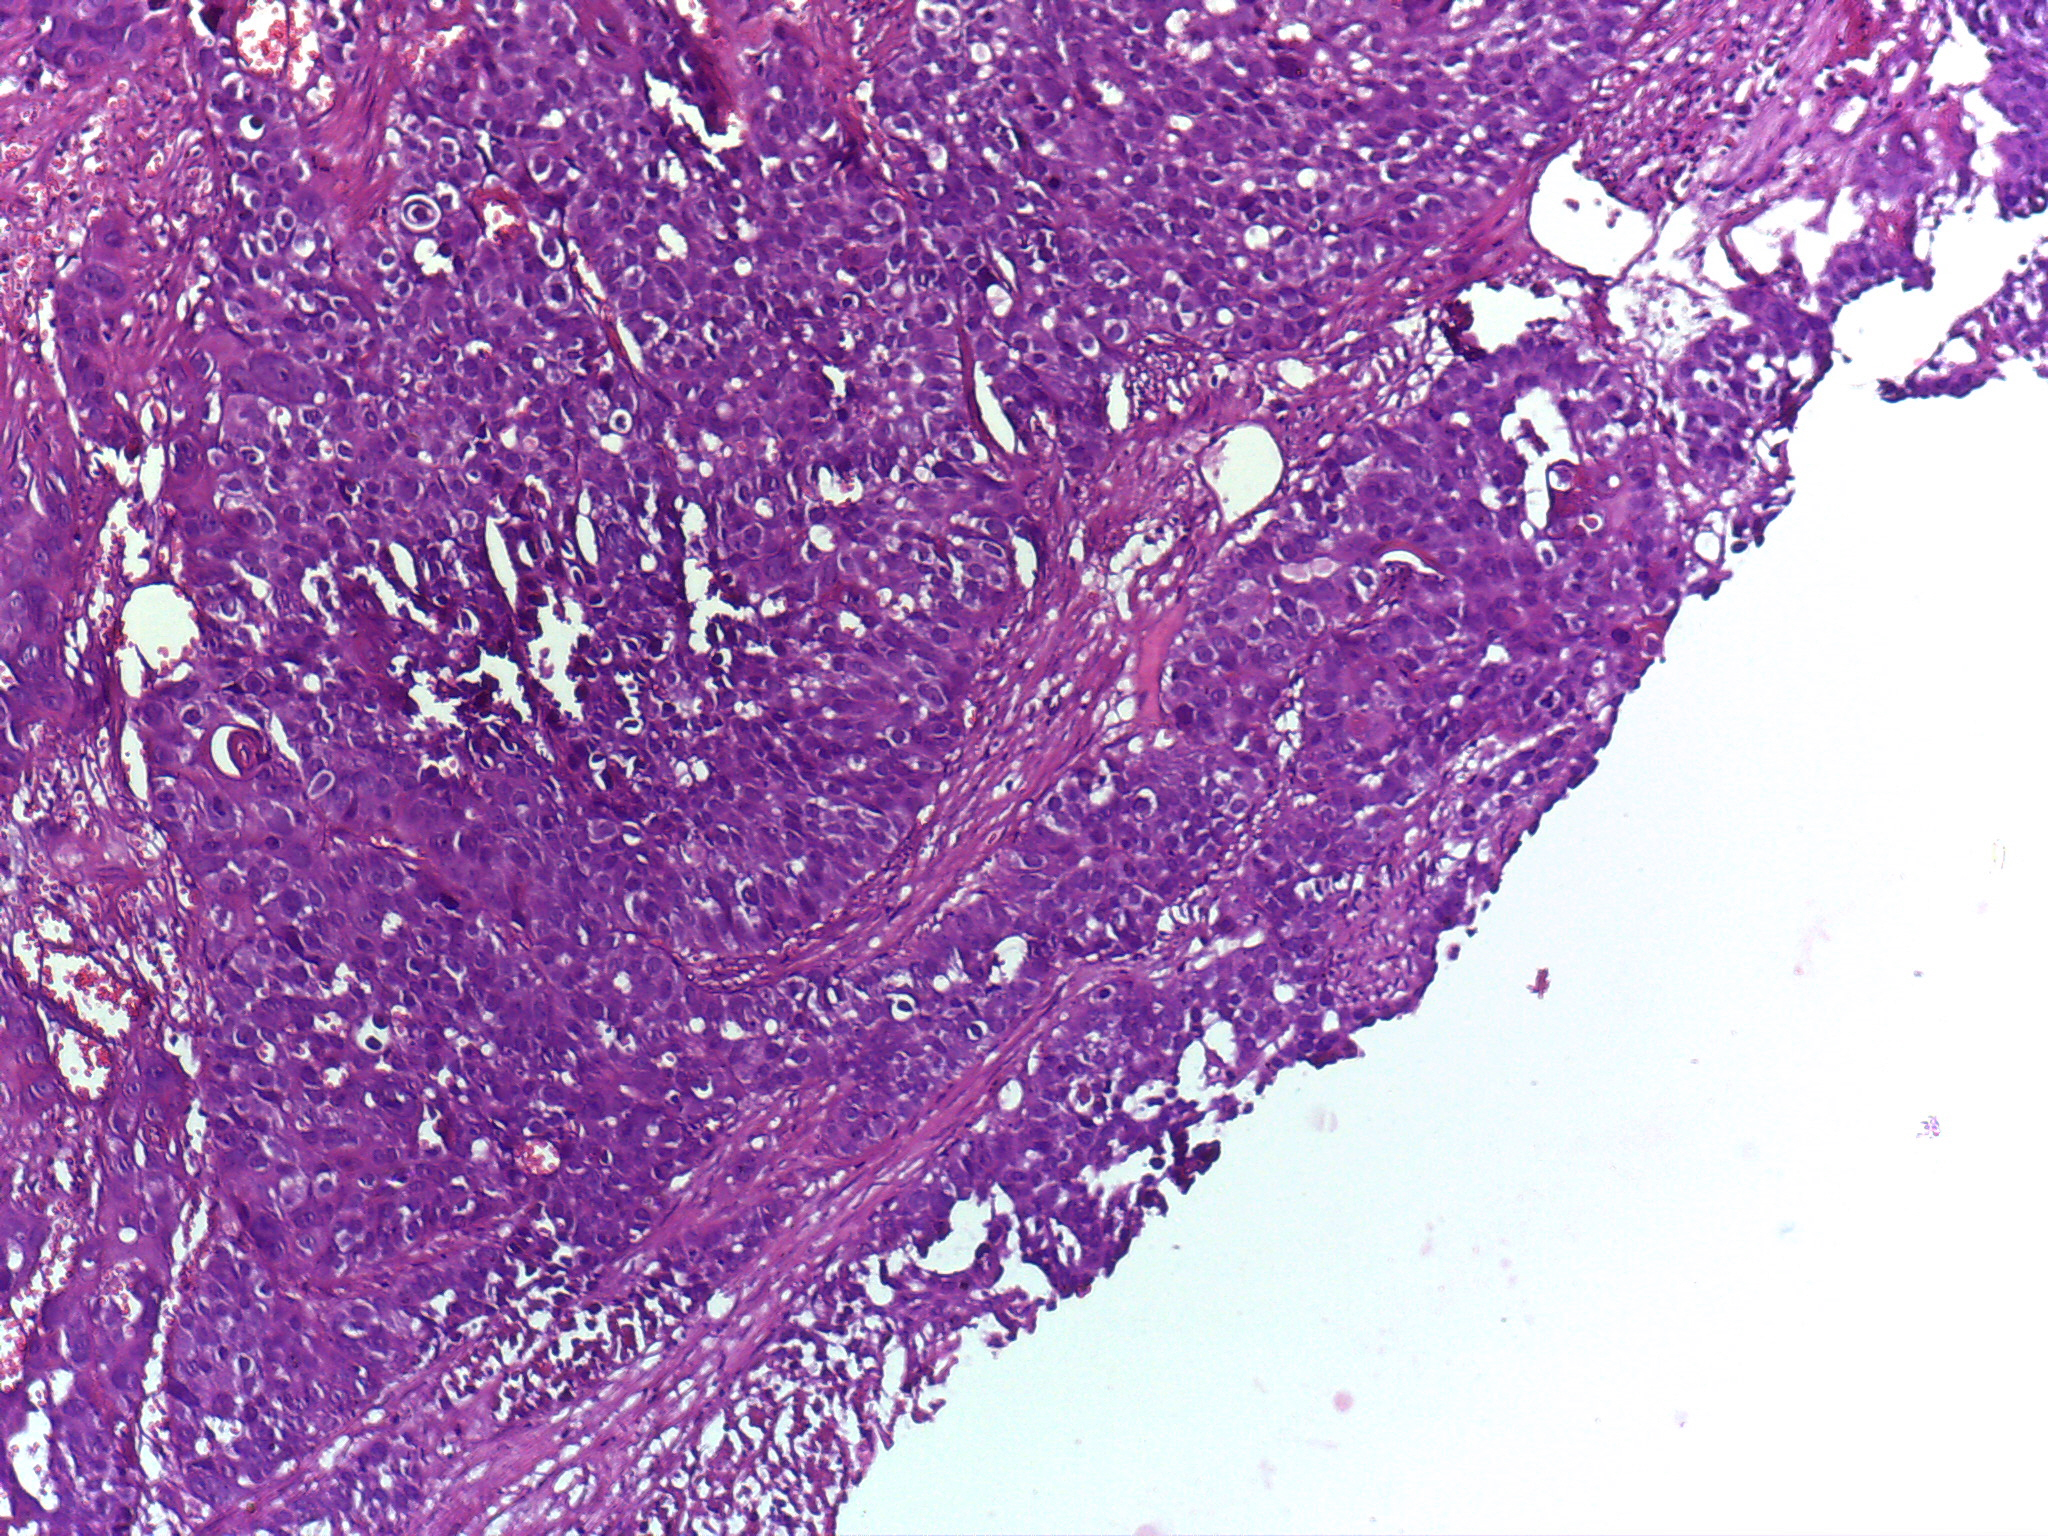
Diagnosis: OSCC